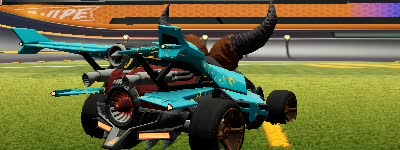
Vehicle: aftershock